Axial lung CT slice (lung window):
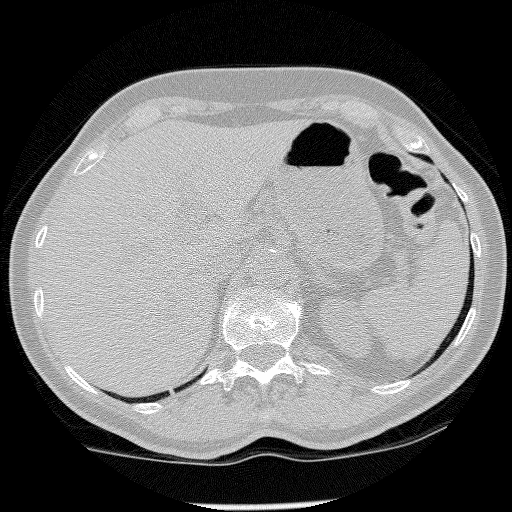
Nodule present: no